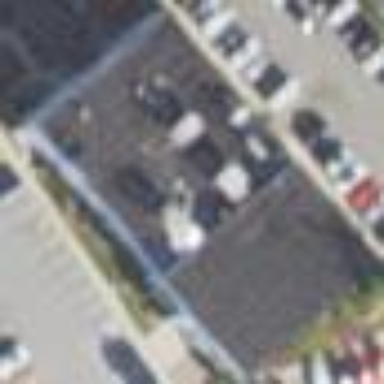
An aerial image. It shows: Building that houses car shop.